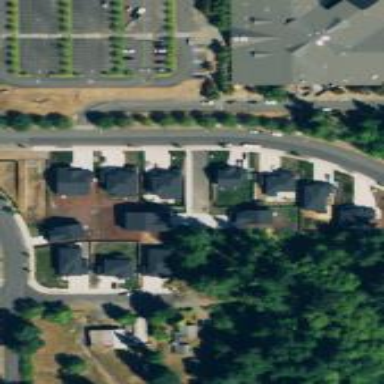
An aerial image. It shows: This residential area consists of single-family homes.